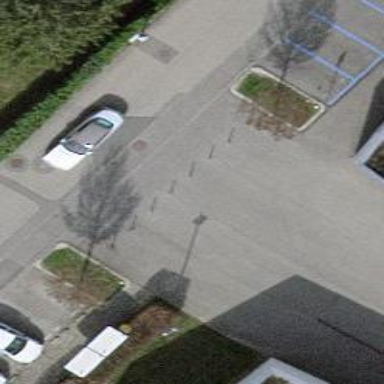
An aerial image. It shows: Bollard.